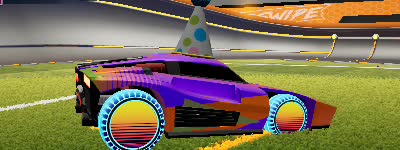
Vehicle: breakout